Question: Checked my site on iOS Safari and I get this huge checkbox input that looks like it's system styled. Can this be styled, or maybe made a bit smaller?
The issue can be checked <URL>

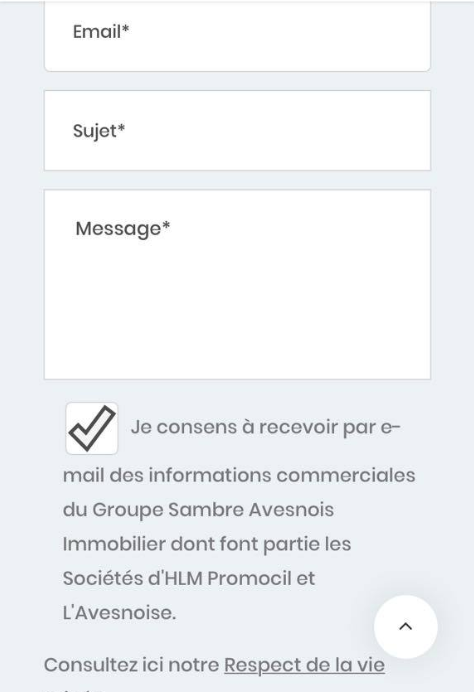
Answer: Set the 'padding' of the checkbox to '0' (or to a value more to your liking).
'''
.gdlr-core-input-wrap.gdlr-core-large input:not([type="button"]):not([type="submit"]):not([type="file"]) {
/* padding: 20px 22px; */
padding: 0;
}
'''
<URL>